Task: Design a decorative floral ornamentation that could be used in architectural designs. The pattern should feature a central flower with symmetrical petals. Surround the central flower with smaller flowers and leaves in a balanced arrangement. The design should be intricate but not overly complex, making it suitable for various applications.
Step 1200:
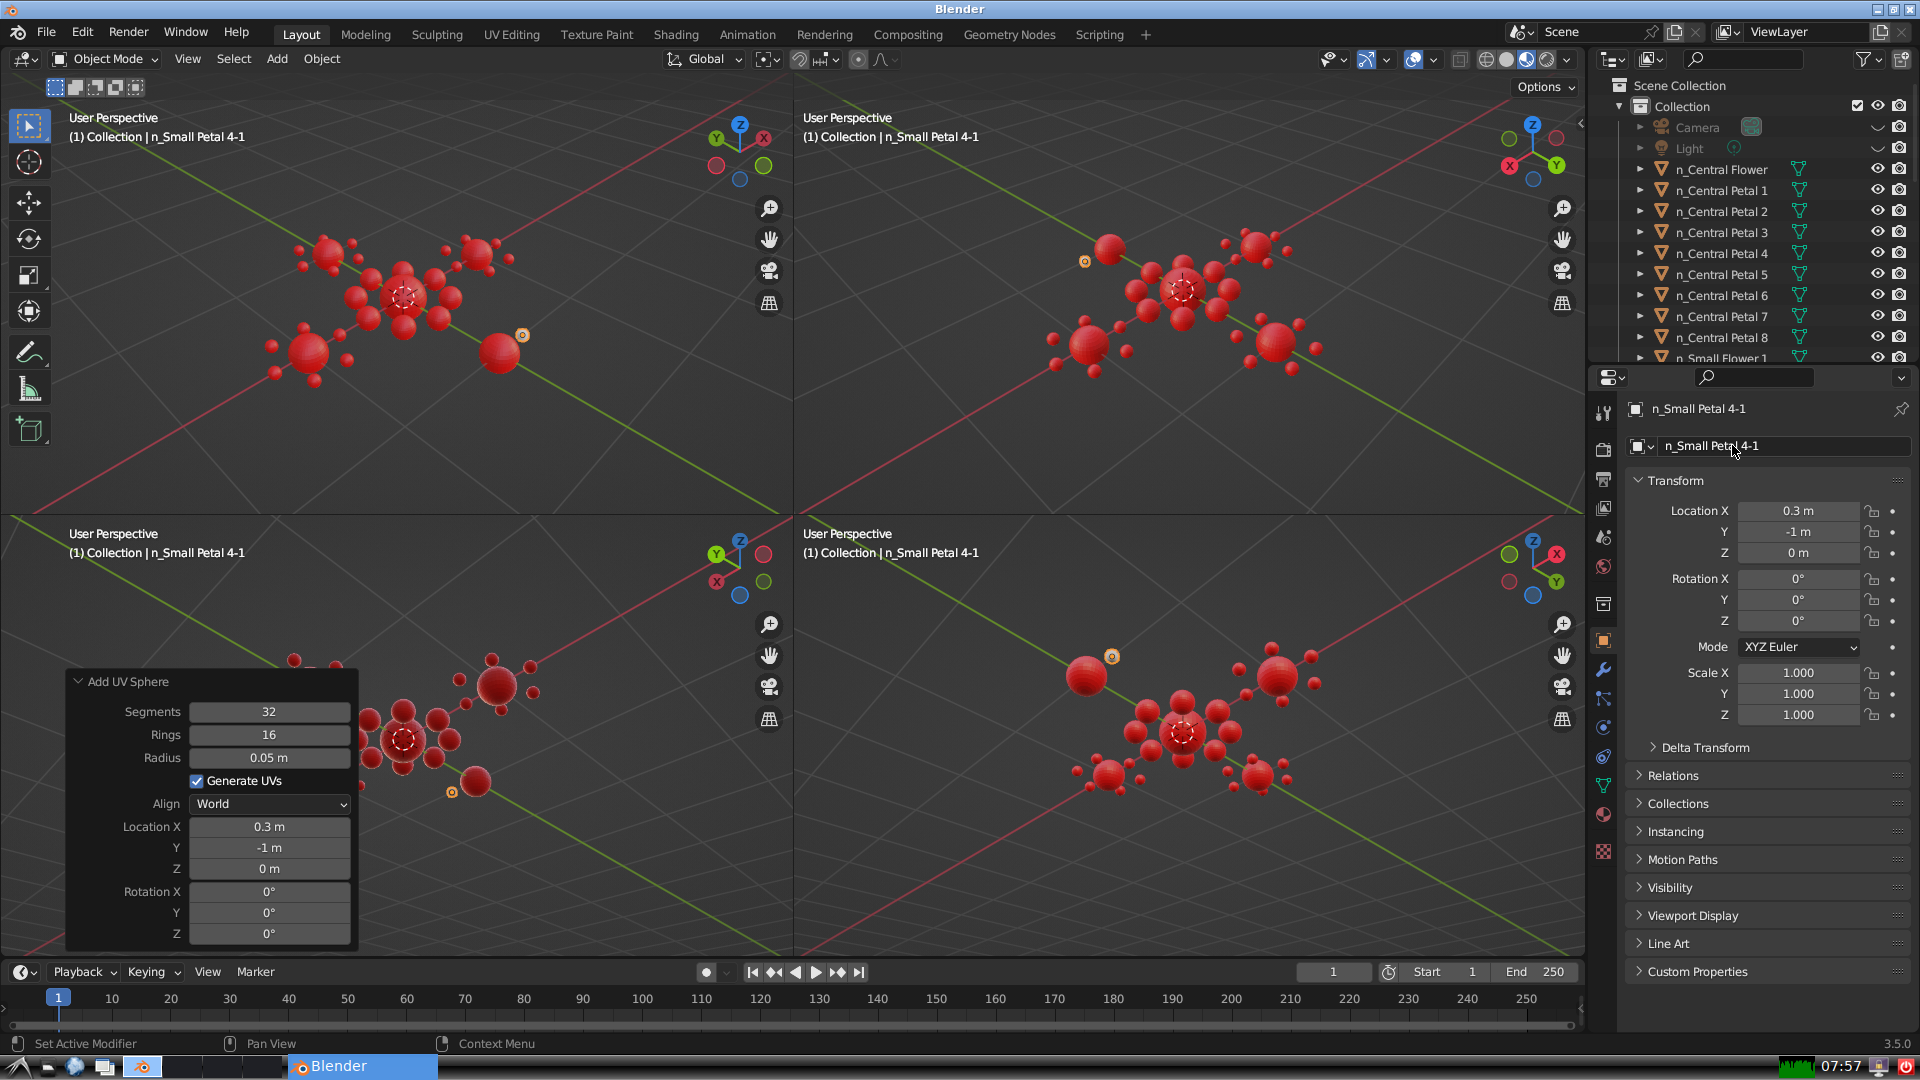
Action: {"mouse_move": [1603, 815]}